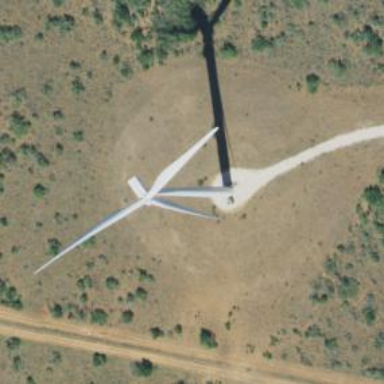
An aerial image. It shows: Wind generator in the form of horizontal axis wind turbine.